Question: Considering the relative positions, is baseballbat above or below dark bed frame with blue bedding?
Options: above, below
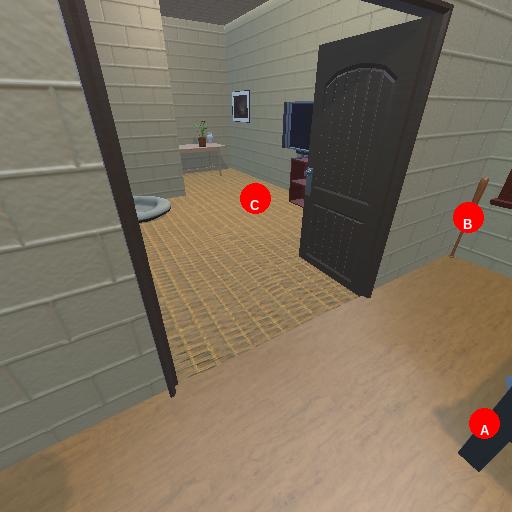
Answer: above